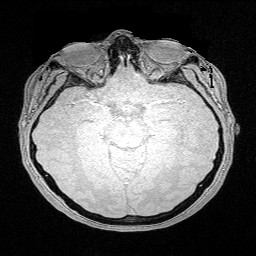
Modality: FLASH
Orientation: coronal
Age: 31
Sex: female